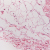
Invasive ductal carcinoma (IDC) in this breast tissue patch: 0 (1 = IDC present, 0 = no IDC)